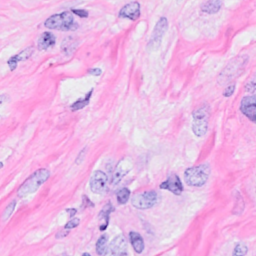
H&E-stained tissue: Breast